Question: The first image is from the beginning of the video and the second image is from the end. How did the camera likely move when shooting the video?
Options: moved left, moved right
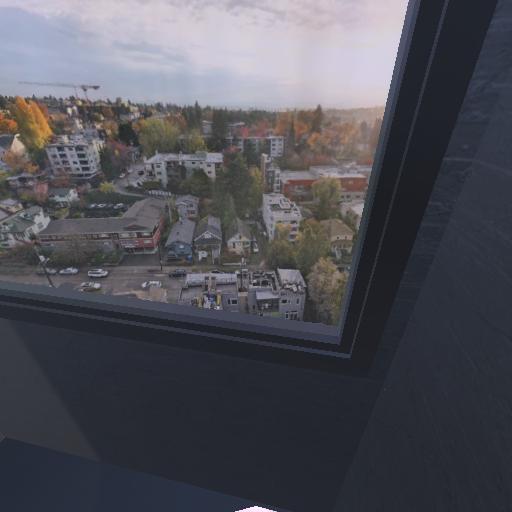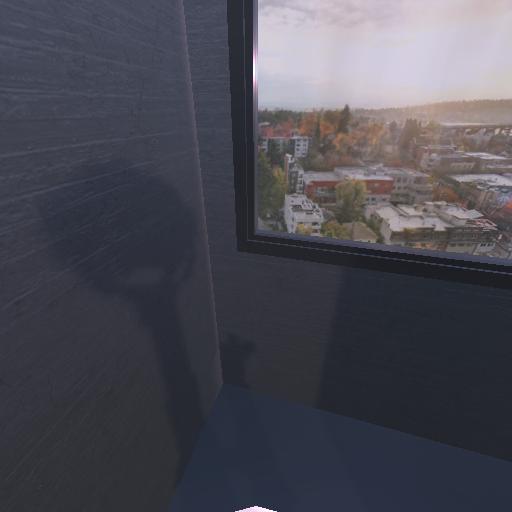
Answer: moved left